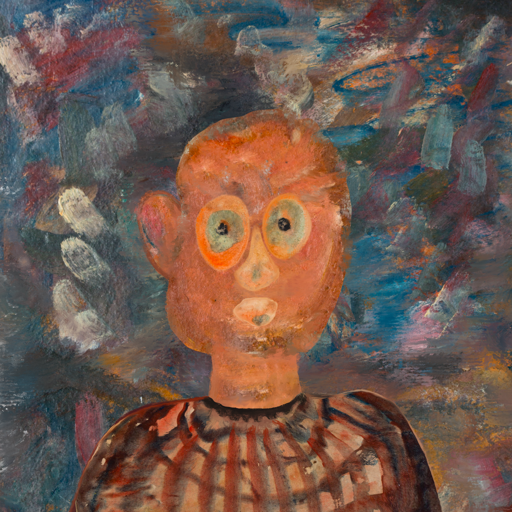
Background: Boggyland, Head And Neck Front: Boggyland, Face Front: Childish, Bust: Orphan, Hair Front: Blank, Head Accessory: Blank, Second Necklace: Blank, Necklace: Blank, Baby: Blank